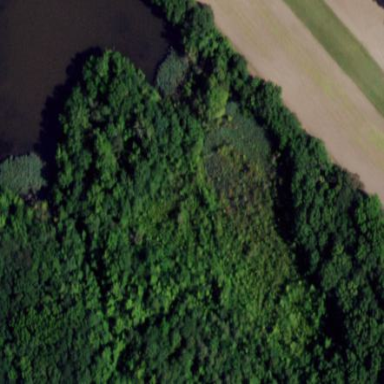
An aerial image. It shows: Marsh wetland.